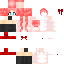
A female human skin with pale skin, wearing red long hair dressed in a red tshirt and red pants, featuring a closed mouth.